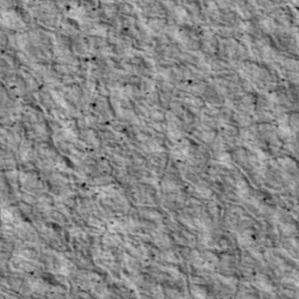
Label: non_frost